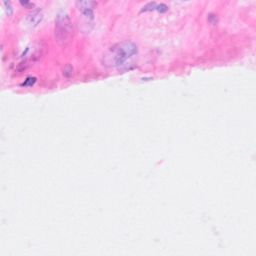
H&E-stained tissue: Breast